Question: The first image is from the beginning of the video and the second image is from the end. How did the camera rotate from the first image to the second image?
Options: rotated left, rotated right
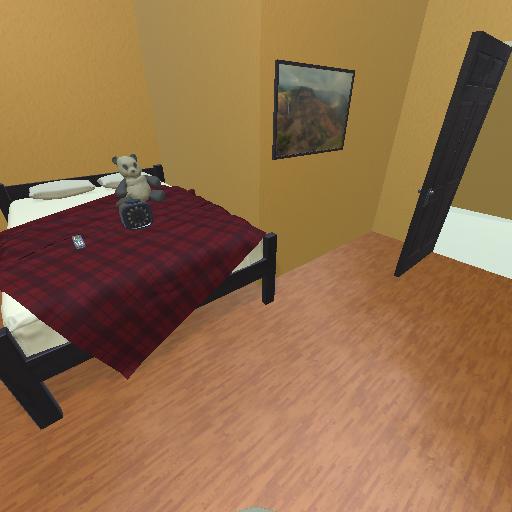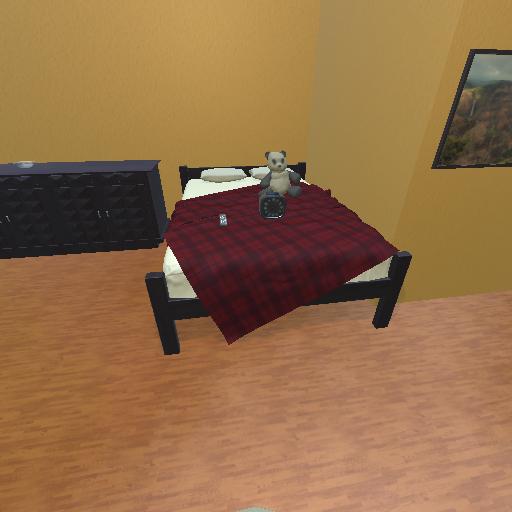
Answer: rotated left